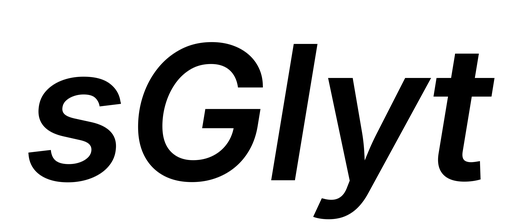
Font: Inter-Italic_SemiBold_Italic